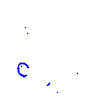
Particle: pion